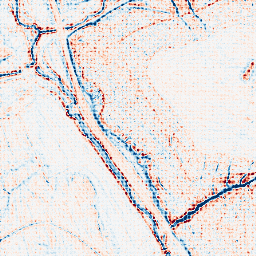
Category: edge_preserving
Decomposition family: anisotropic_diffusion
Decomposition parameters: iterations: 20
kappa: 50
gamma: 0.05
Upsampling method: sinc_blackman
Upsampling parameters: scale: 4
kernel_size: 4
Upsampling scale: 4